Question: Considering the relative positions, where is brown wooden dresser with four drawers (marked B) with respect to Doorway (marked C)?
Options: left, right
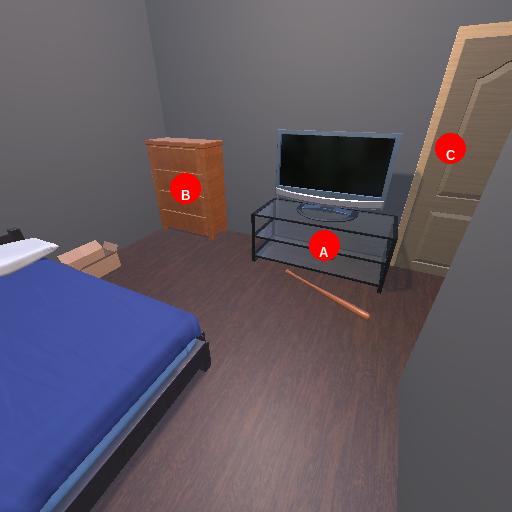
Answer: left